Interaction volume radius: 5 \u00c5
Interaction volume height: 25 \u00c5
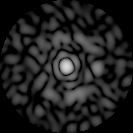
Disorder parameter: 0.811